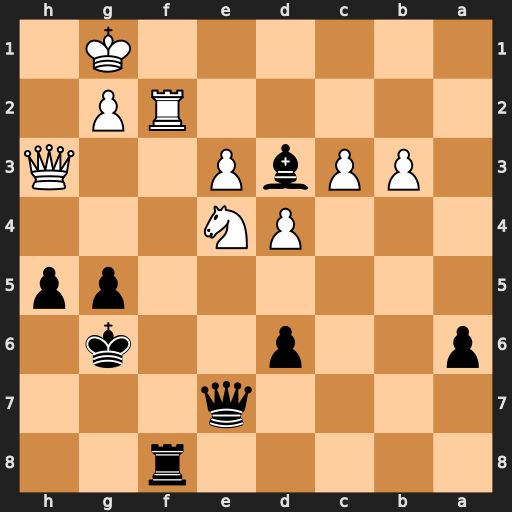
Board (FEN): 5r2/4q3/p2p2k1/6pp/3PN3/1PPbP2Q/5RP1/6K1
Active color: b
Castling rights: -
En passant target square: -
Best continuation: g4 Qg3 Bxe4